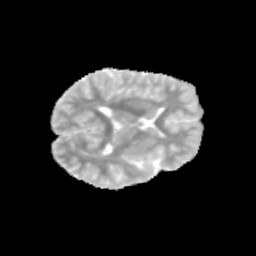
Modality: MD
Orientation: axial
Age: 11
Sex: male
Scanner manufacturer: siemens
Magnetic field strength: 3 T
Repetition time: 3.8 s
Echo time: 0.07 s